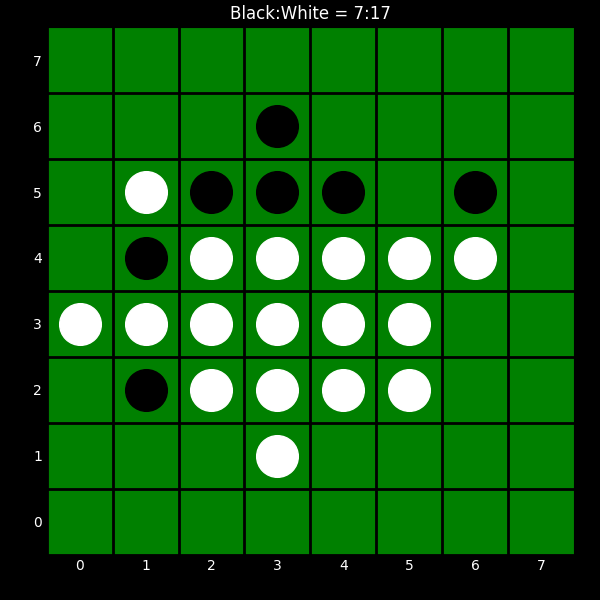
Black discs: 7
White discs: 17